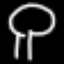
Label: mushroom